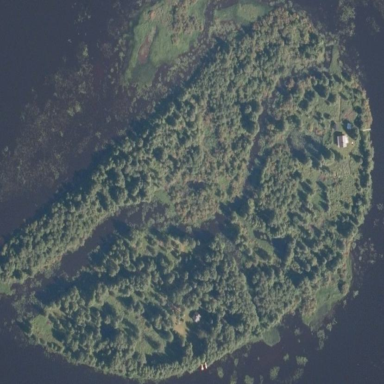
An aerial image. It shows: Islet.